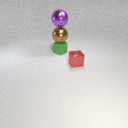
large brown metal sphere below large purple metal sphere